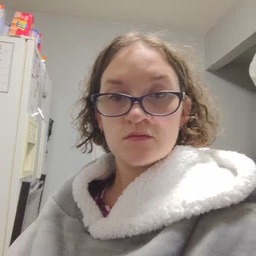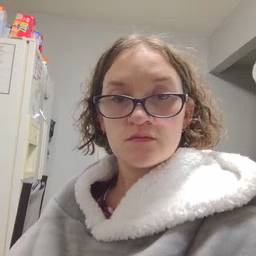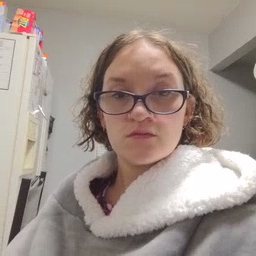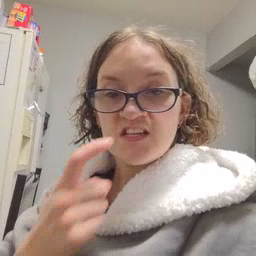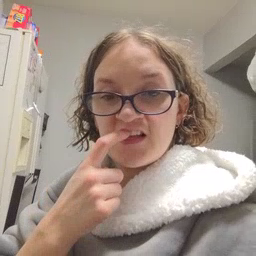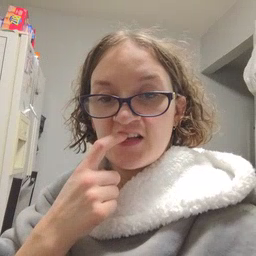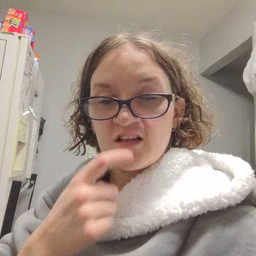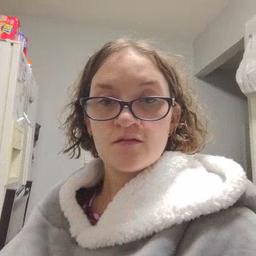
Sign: tooth